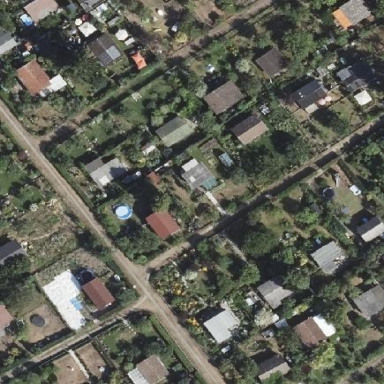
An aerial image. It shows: Plot within allotments.